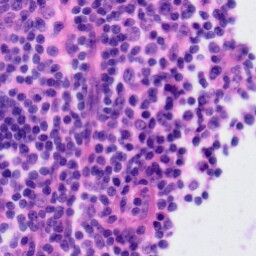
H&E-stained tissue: Tonsil